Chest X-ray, PA view. Patient: 61 years old, sex M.
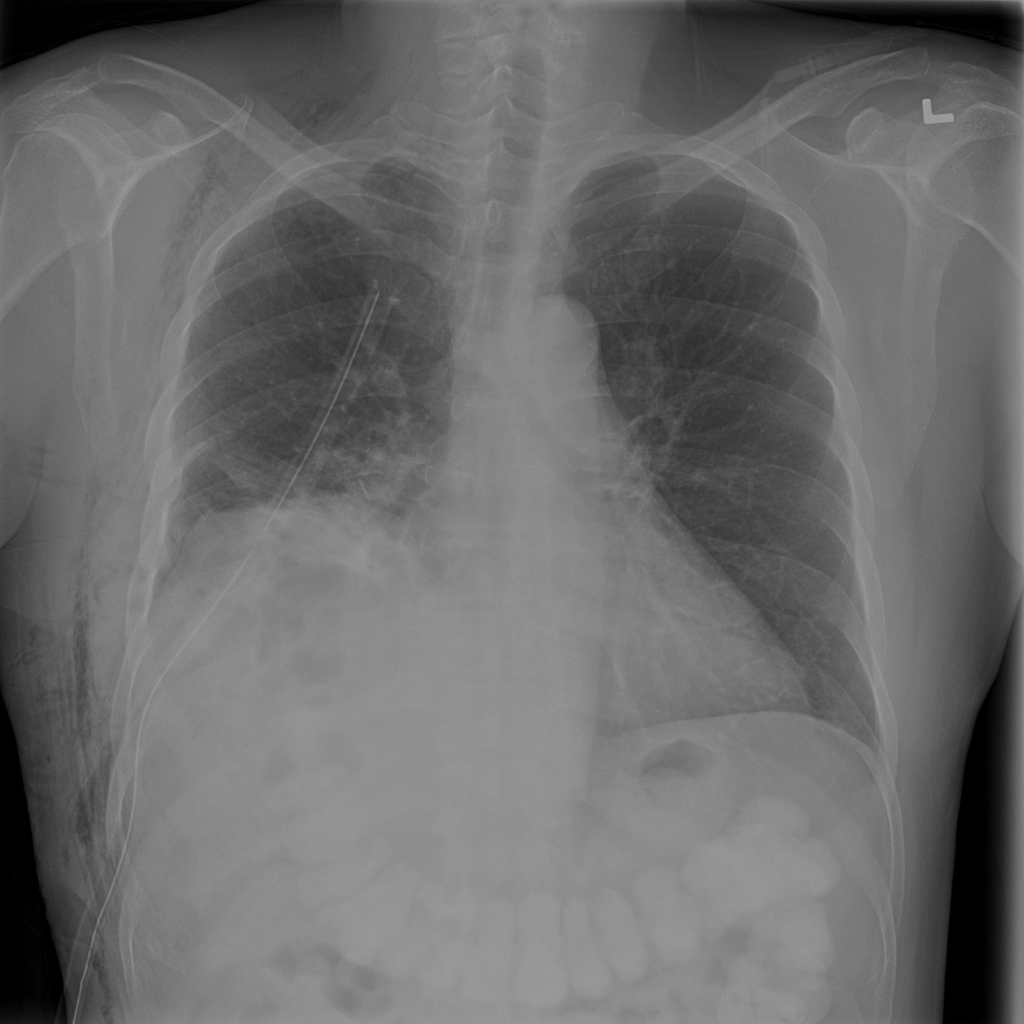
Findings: Atelectasis, Emphysema, Pneumothorax